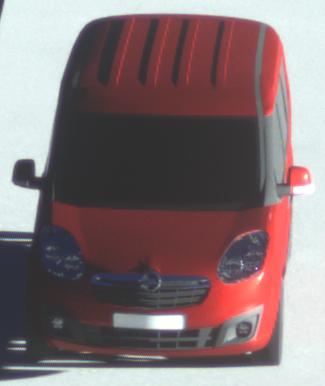
Make: Opel
Model: Combo Combi L1H1 1.4
Detailed model: Combo (D) Combi
Model produced from: 2012/01
Model produced until: 2013/11
Doors: 5
Color: red
Road condition: dry road
Daytime: sunrise or sunset
Contrast: high contrast